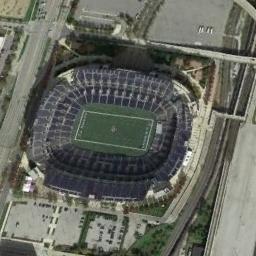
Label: stadium